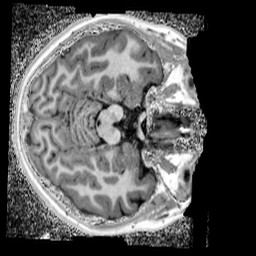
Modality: UNIT1_denoised
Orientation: axial
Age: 14
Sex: female
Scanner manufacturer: siemens
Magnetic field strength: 3 T
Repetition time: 4 s
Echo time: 0.00299 s